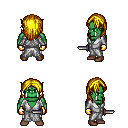
a pixel art fantasy rpg character, male body template, orc, green skin, white robe, white pants, blonde long hairstyle, gold gloves, brown shoes, dagger, four views (front, back, left, right), 2x2 character sprite sheet, small pixel art, hard edges, no anti-aliasing